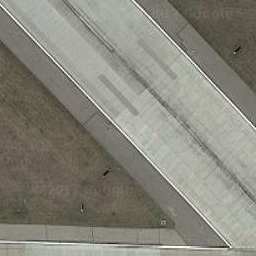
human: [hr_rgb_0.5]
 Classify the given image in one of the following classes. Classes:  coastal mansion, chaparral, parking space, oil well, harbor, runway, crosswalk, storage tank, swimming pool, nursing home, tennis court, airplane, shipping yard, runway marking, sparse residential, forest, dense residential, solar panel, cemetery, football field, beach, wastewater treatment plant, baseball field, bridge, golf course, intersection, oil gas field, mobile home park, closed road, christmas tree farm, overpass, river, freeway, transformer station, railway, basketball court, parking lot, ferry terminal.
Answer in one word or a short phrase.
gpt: runway